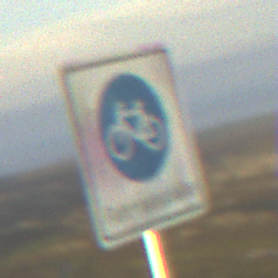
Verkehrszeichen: BeginnFahrradstrasse
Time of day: SunriseSunset
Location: Outdoor (Nature)
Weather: PartlyCloudy
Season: Summer
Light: Natural